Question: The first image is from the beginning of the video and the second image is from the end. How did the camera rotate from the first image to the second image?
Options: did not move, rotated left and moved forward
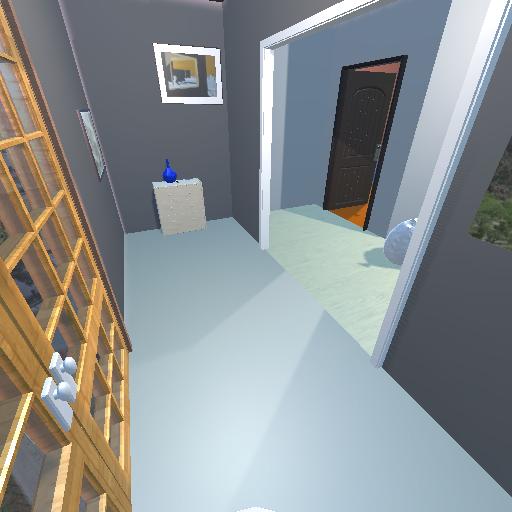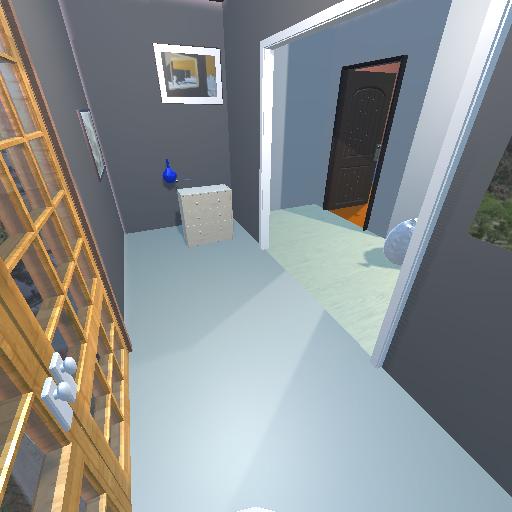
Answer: did not move